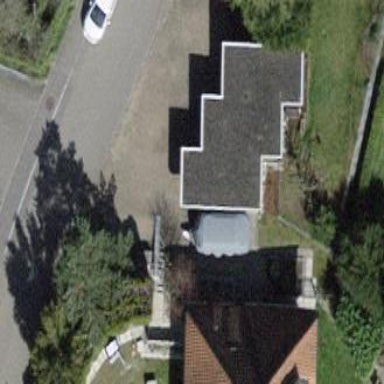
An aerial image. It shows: Group of garages.